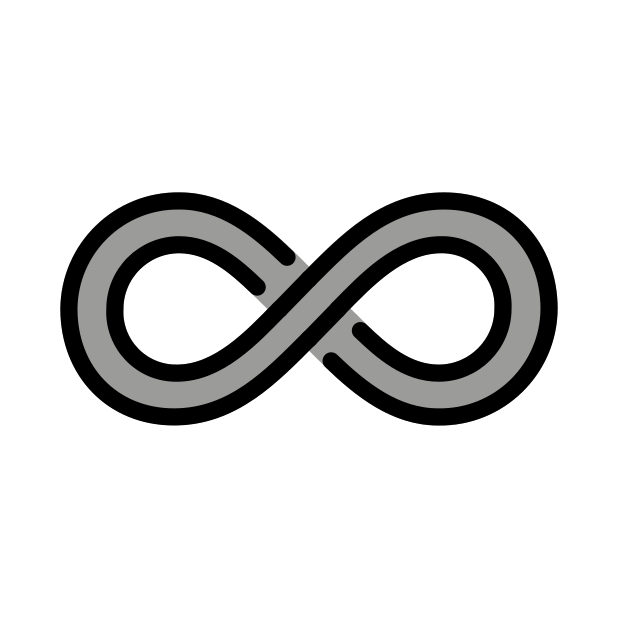
infinity